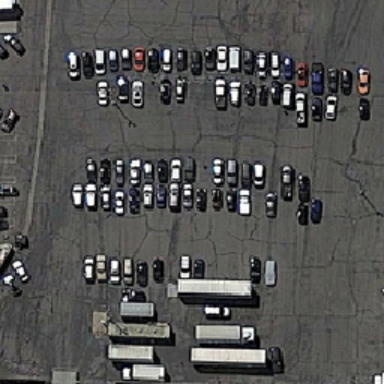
There are some parking cars on the black ground of the grid .